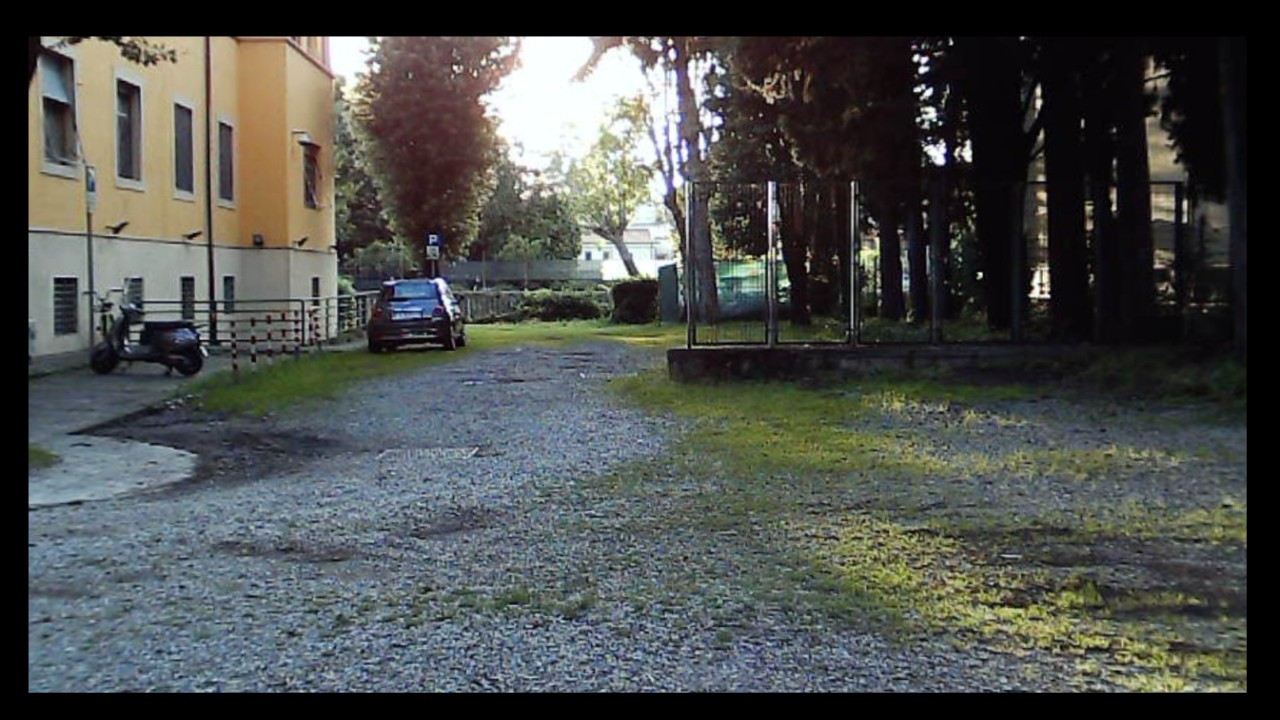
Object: DarwinFPV cineape20